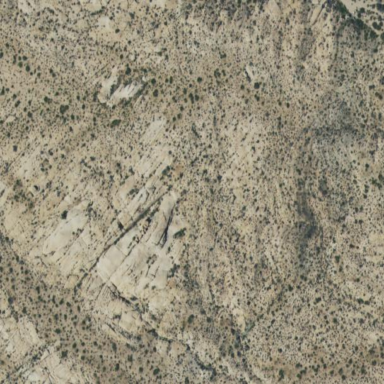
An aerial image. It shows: Landscape dominated by bare rock.